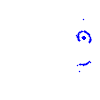
Particle: kaon